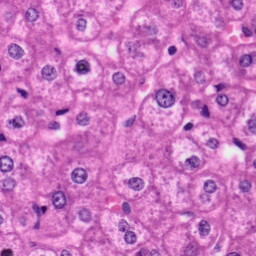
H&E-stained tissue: Liver